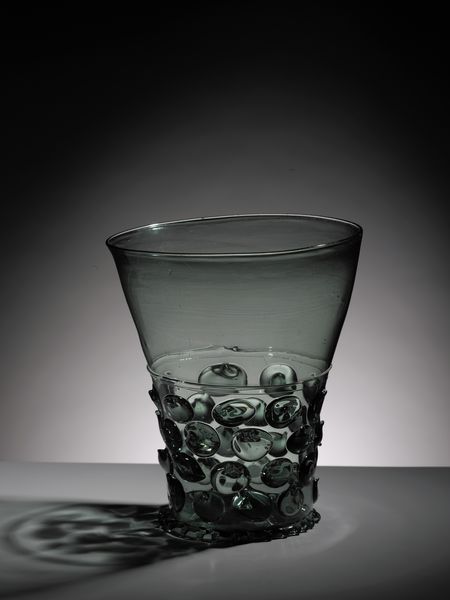
Titel: Berkemeier met vier rijen doornnoppen
Standort: Amsterdam
Institution: Rijksmuseum
Schlagwörter: grün, glas, vert, fotografie, décor, kunsthandwerk, eau, bleu, verre, photographie, handgeblasen, points, orfevrerie, coouvert, invere, hangeblasen